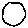
Label: moon